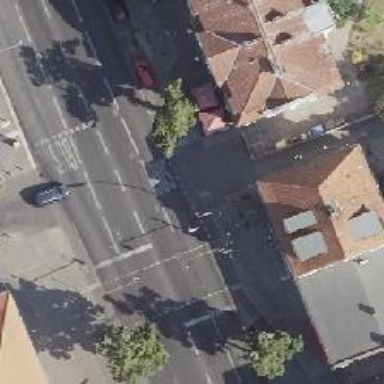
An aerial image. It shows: Pedestrian crossing controlled by traffic signals.